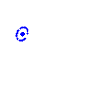
Particle: kaon